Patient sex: F
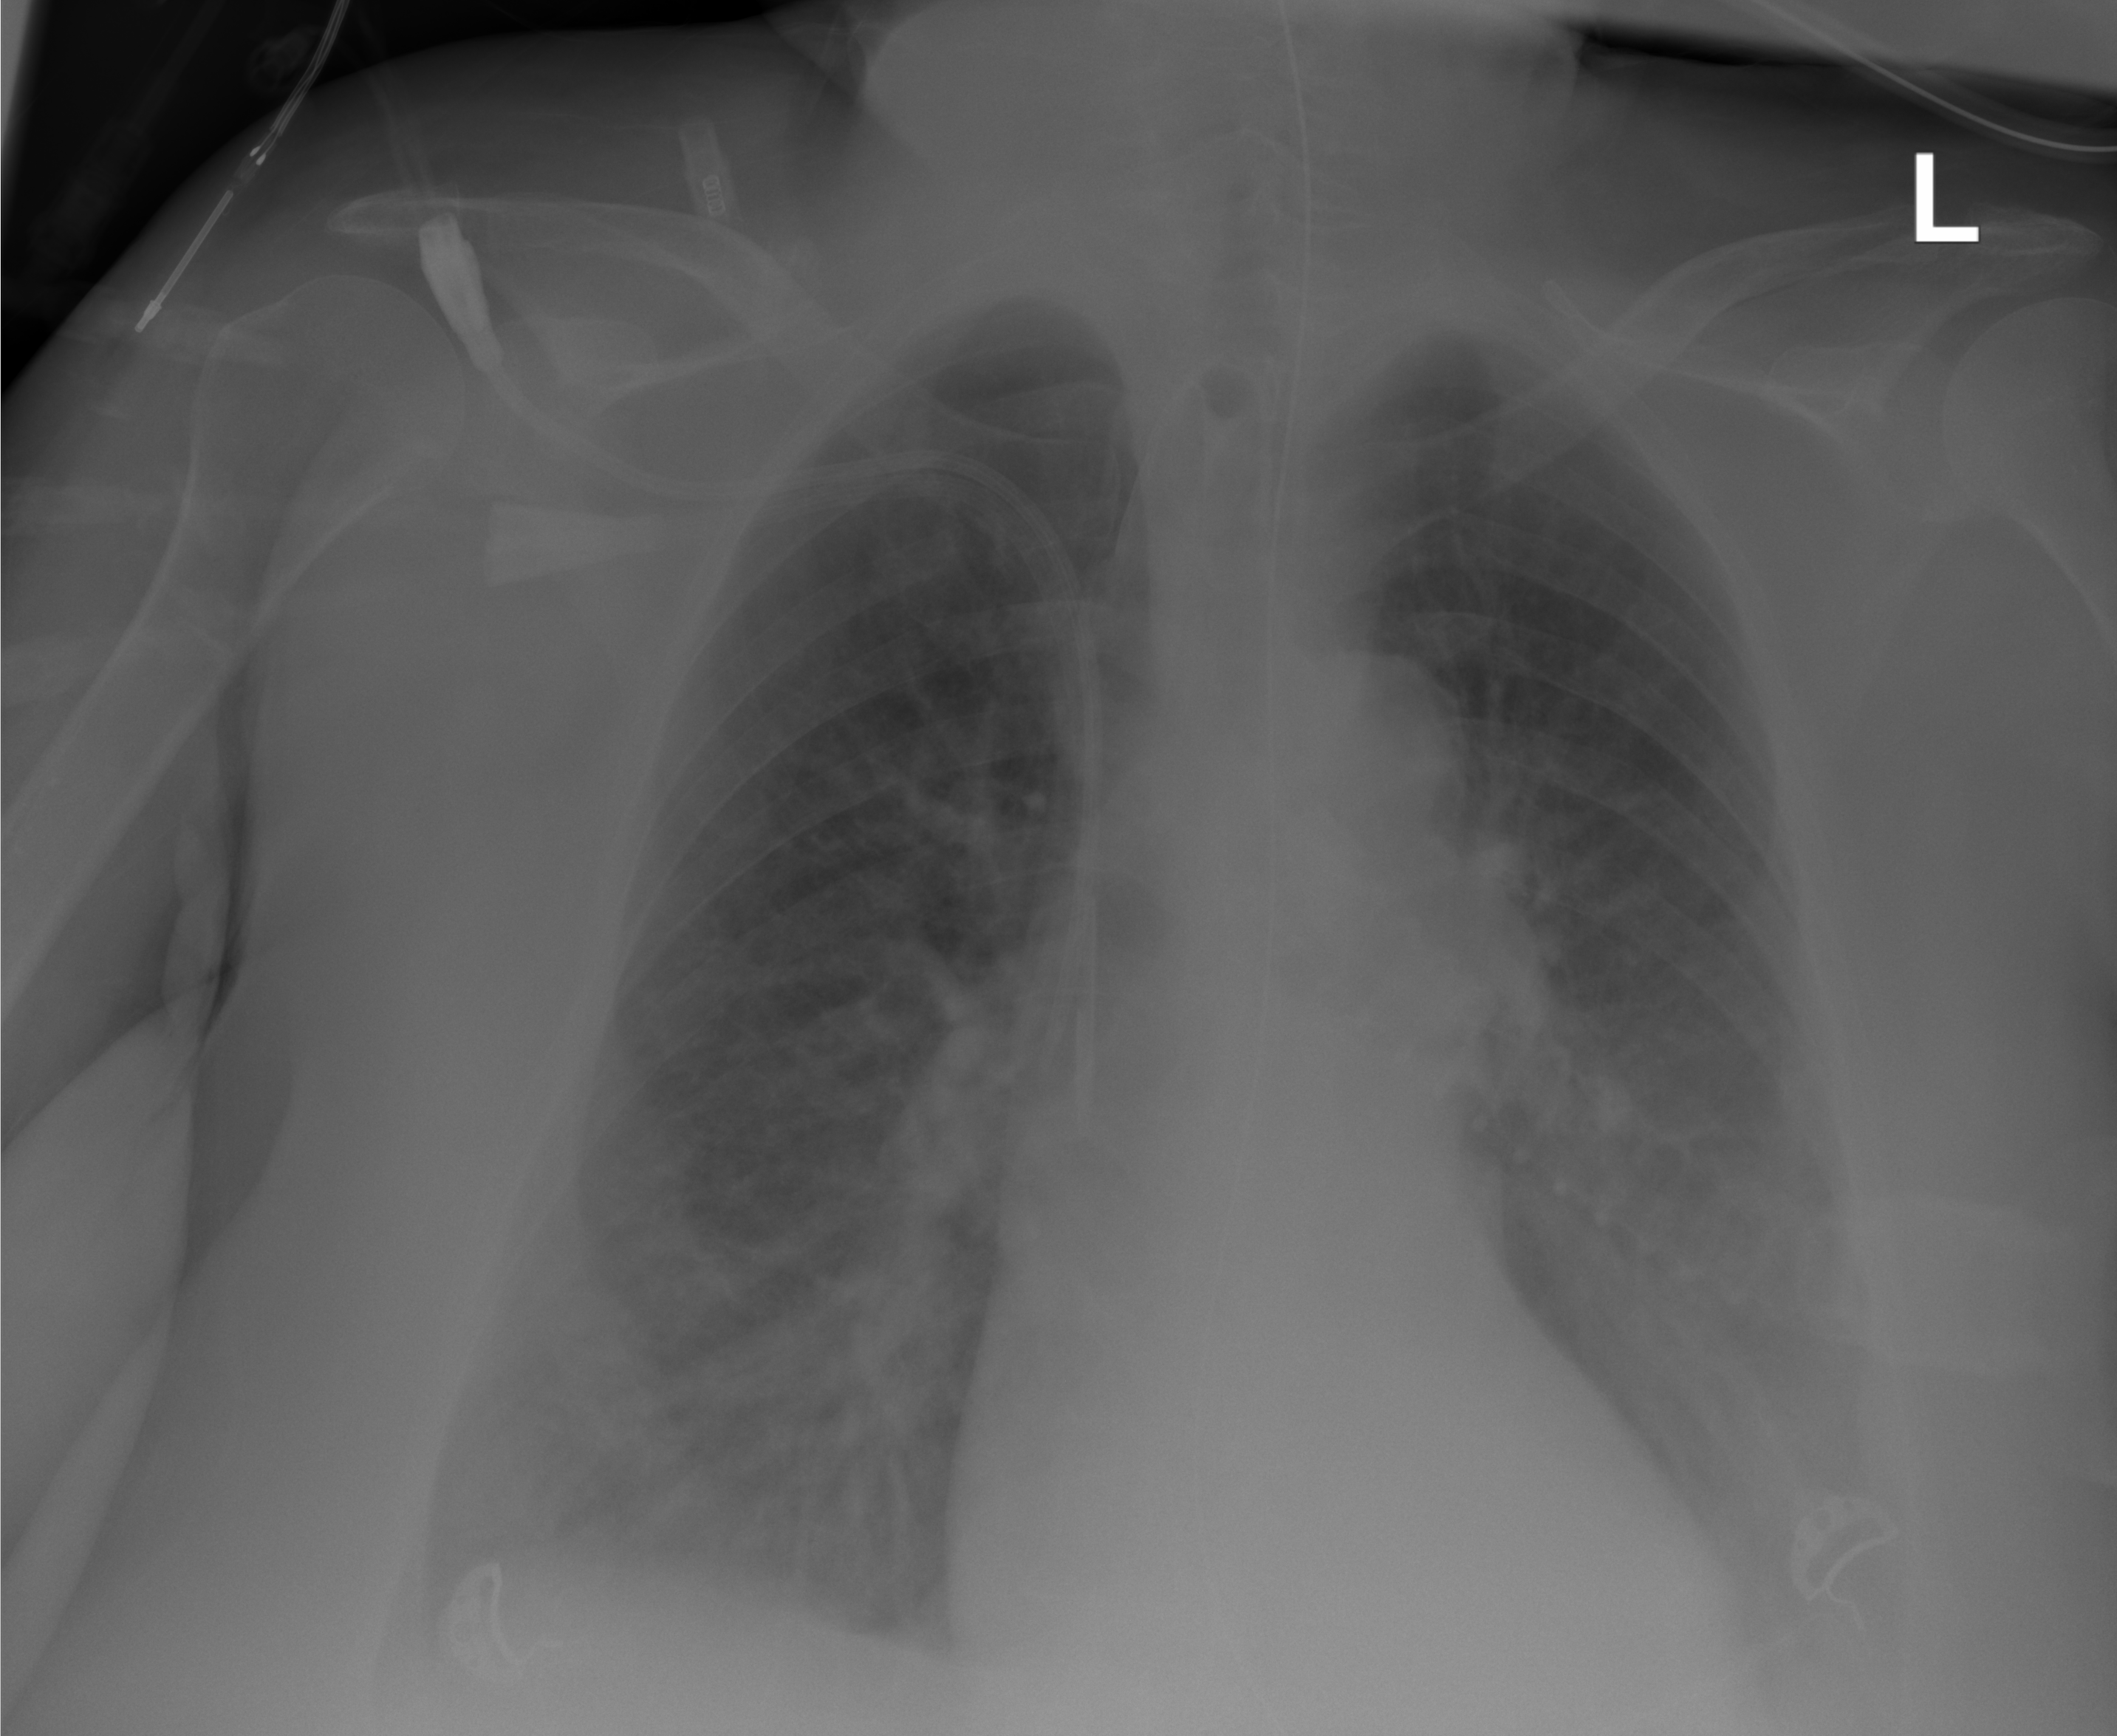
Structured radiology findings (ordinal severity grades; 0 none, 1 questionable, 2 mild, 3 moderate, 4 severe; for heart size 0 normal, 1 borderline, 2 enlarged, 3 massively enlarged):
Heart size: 2
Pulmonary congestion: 2
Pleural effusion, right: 2
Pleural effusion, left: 2
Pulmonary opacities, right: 1
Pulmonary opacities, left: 0
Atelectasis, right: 2
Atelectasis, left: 2